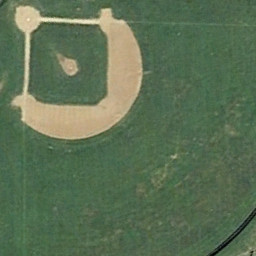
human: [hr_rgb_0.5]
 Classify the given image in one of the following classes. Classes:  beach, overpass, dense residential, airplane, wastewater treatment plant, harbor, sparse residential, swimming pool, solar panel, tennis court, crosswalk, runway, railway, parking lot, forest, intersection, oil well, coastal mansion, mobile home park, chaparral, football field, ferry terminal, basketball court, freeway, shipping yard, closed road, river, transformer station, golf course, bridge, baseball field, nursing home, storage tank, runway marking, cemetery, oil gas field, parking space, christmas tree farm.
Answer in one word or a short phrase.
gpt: baseball field